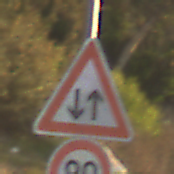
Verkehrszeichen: Gegenverkehr
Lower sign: Geschwindigkeit80
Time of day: SunriseSunset
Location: Outdoor (Nature)
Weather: PartlyCloudy
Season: NotSpecified
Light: Natural